Question: I have this code to create a table, but I want to create a table like the image below. How can I modify the code to create the table?
'''
egin{tabular}{|l|l|l|l|l|}
\hline
& AB & A & B & O \ \hline
AB & 0 & 1 & 1 & 2 \ \hline
A & 1 & 0 & 2 & 2 \ \hline
B & 1 & 2 & 0 & 2 \ \hline
O & 3 & 3 & 3 & 0 \ \hline
\end{tabular}
\end{table}
'''

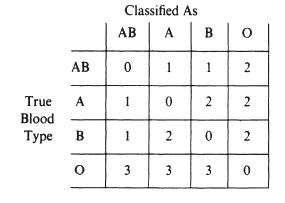
Answer: Hopefully easy:
'''
\documentclass{article}
\usepackage{multirow}
\begin{document}
\begin{table}
\centering
\begin{tabular}{cc|c|c|c|c|}
& \multicolumn{1}{c}{ } & \multicolumn{4}{c}{Classified As} \\
& & AB & A & B & O \\ \cline{2-6}
\multirow{4}{11mm}{True Blood Type} %
& AB & 0 & 1 & 1 & 2 \\ \cline{2-6}
& A & 1 & 0 & 2 & 2 \\ \cline{2-6}
& B & 1 & 2 & 0 & 2 \\ \cline{2-6}
& O & 3 & 3 & 3 & 0 \\ \cline{2-6}
\end{tabular}
\end{table}
\end{document}
'''
The above <URL> outputs the following table:
<URL>
This first sketch can then be improved aesthetically in several ways!